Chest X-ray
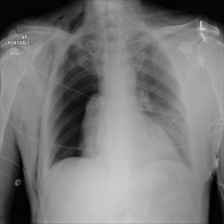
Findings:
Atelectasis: negative
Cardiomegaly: negative
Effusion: negative
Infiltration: negative
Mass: negative
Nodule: negative
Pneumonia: negative
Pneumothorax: positive
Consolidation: negative
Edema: negative
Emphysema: negative
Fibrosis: negative
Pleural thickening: negative
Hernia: negative